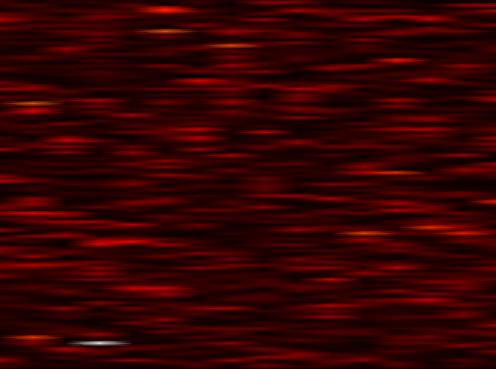
Label: UFMC